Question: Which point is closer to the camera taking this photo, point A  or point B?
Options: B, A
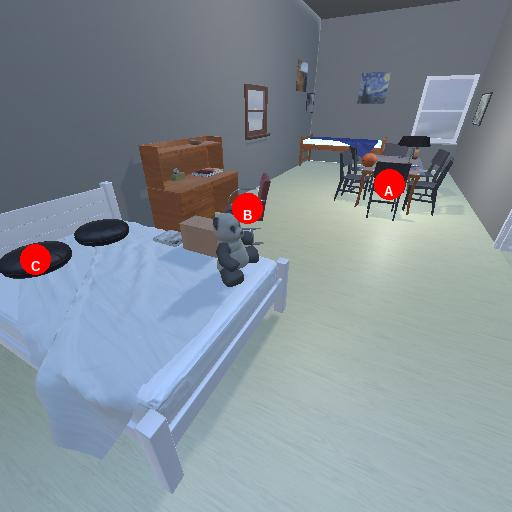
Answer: B